Question: I am a bit confused on how to yield templates from other apps
Here is a picture of my project structure:

I am getting this error:
'''
TemplateDoesNotExist at /
home.html
'''
home/views.py:
'''
class HomeView(generic.TemplateView):
template_name = "home.html"
'''
Settings.py
'''
STATIC_URL = '/static/'
STATICFILES_DIRS = (
os.path.join(BASE_DIR, "static"),
os.path.join(BASE_DIR, "home/static/home/js"),
os.path.join(BASE_DIR, "home/static/home/images"),
os.path.join(BASE_DIR, "home/static/home/css"),
)
TEMPLATE_DIRS = (
os.path.join(BASE_DIR, 'templates'),
)
'''
project/home/urls.py:
'''
from django.conf.urls import patterns, url
from home.views import HomeView
urlpatterns = patterns('',
url(r'^$', HomeView.as_view(), name="home"),
)
'''
project/urls.py
'''
from django.conf.urls import patterns, include, url
from django.contrib import admin
urlpatterns = patterns('',
url(r'^admin/', include(admin.site.urls)),
url(r'', include("home.urls", namespace="home")),
)
'''
project/templates/home/index.html
'''
<!DOCTYPE html>
<html>
<head lang="en">
...
<!-- Fonts -->
<link href='http://fonts.googleapis.com/css?family=Lobster' rel='stylesheet' type='text/css'>
<!-- Custom CSS -->
<link href="{{ STATIC_URL }}boothie.css" rel="stylesheet">
<!-- Custom JS-->
<script src="{{ STATIC_URL }}boothie.js"></script>
<title>Boothie</title>
</head>
<body>
<div class="container">
...
</div>
</head>
{% block content %}{% endblock %}
</body>
</html>
'''
project/home/templates/home/home.html:
'''
{% extends index.html %}
{% block content %}
...
<script src="{{ STATIC_URL }}js/jquery.easing.1.3.js"></script>
<script src="{{ STATIC_URL }}js/boothie.js"></script>
{% endblock %}
'''
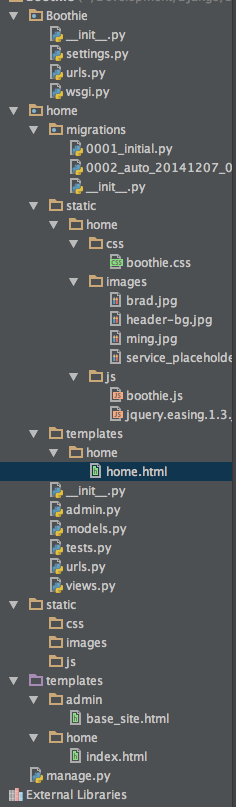
Answer: Django stops at the first template that it finds matching the requested filename, and it will start at the 'templates' directory in the app folder.
If it doesn't find it here, it will then go up the chain till it has searched all locations in the 'TEMPLATE_DIRS' setting, and only then will it print an error that it cannot find a template. The way it searches for templates is defined by the <URL>.
In your project layout, the template you want is located in the template directory of the home app, and inside this directory, under the 'home' directory. Thus the template path should be 'home/home.html' in your view:
'''
class HomeView(generic.TemplateView):
template_name = "home/home.html"
'''